Question: I need to calculate hours using Server time in php without any other or MySQL dates
Server time Screen shot

and I just confuse myself how to convert server time to this hour '(6 hours ago)'
Here is my attempt when I tried myself but I am not sure is this correct way or not.
'''
echo $diff = date("H",abs(strtotime(date("Y-m-d h:i:s a")) - strtotime(date("Y-m-d 0:0:0 a"))));
'''
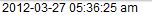
Answer: Try this code :)
'''
<?php
function timePassed($str) {
$sec = time() - strtotime($str);
if($sec < 60) {
/* if less than a minute, return seconds */
return $sec . " seconds ago";
}
else if($sec < 60*60) {
/* if less than an hour, return minutes */
return intval($sec / 60) . " minutes ago";
}
else if($sec < 24*60*60) {
/* if less than a day, return hours */
return intval($sec / 60 / 60) . " hours ago";
}
else {
/* else returns days */
return intval($sec / 60 / 60 / 24) . " days ago";
}
}
/* print: 8 hours ago */
echo timePassed("2012-03-27 05:36:25 am");
?>
'''